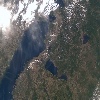
Label: land